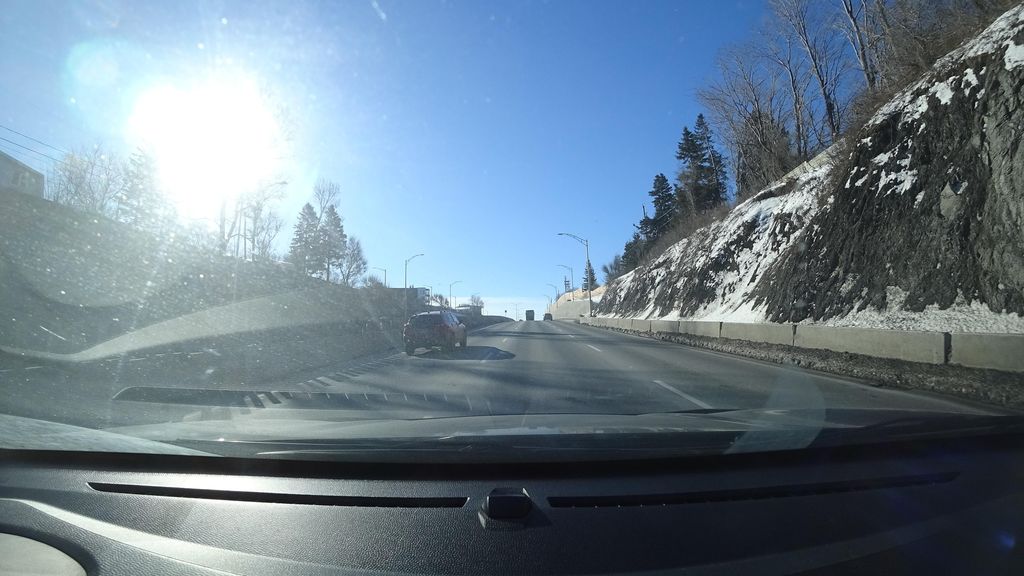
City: quebec_city